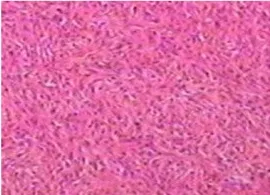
Pathology of a 49-year-old female patient with mediastinal EHE at the first treatment. (A) Histology showed that the tumour was composed of epithelioid cells and fusiform cells (HE, x 200).
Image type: pathology (h&e)